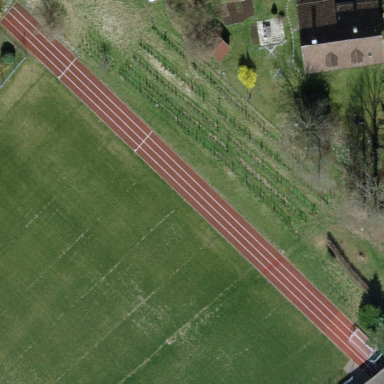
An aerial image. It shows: Tartan track for leisure land activities.